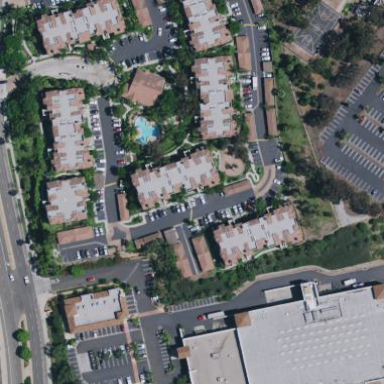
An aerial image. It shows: Residential area with apartments.